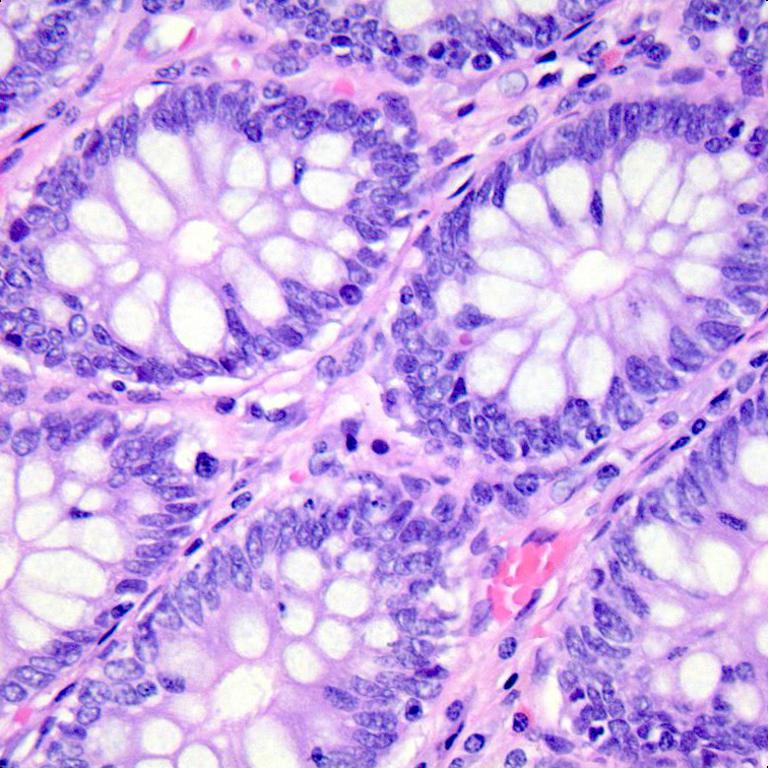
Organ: colon
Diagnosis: benign